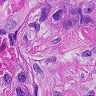
Metastatic tissue present: yes